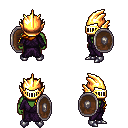
a pixel art fantasy rpg character, male body template, orc, green skin, purple robe, teal pants, dark blonde left-swept hairstyle, gold helm, metal boots, shield, four views (front, back, left, right), 2x2 character sprite sheet, small pixel art, hard edges, no anti-aliasing